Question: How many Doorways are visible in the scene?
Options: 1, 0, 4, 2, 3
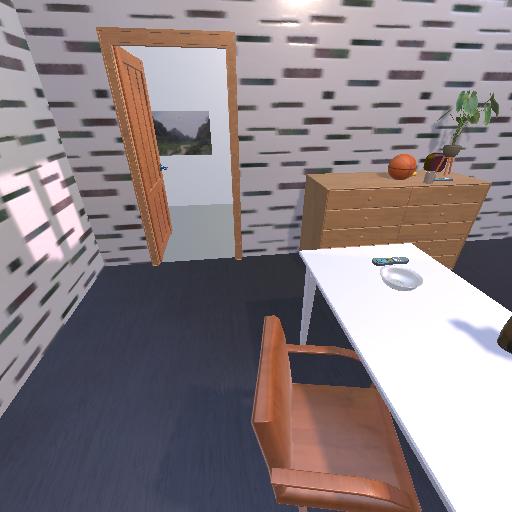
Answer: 1